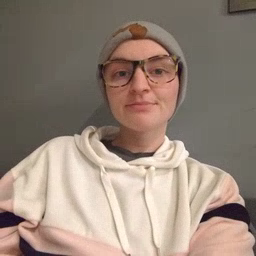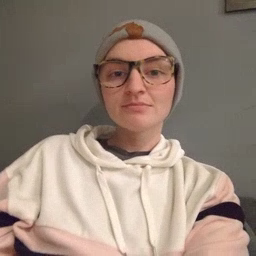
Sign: like